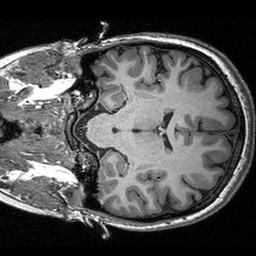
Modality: T1w
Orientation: coronal
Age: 19
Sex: female
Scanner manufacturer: siemens
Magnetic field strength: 3 T
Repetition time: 2.53 s
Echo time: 0.00309 s